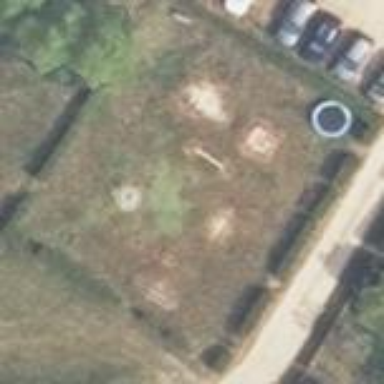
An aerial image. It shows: Playground surrounded by hedge.